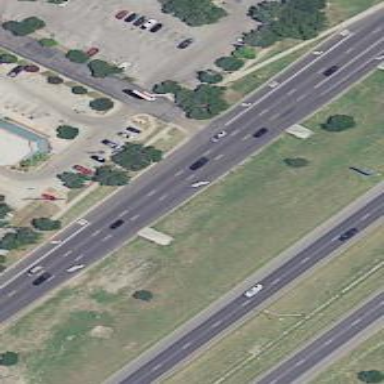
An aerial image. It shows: Secondary road with frontage road.